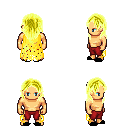
a pixel art fantasy rpg character, male body template, human, tanned skin, yellow tattered cape, red pants, gold long hairstyle, black slippers, four views (front, back, left, right), 2x2 character sprite sheet, small pixel art, hard edges, no anti-aliasing